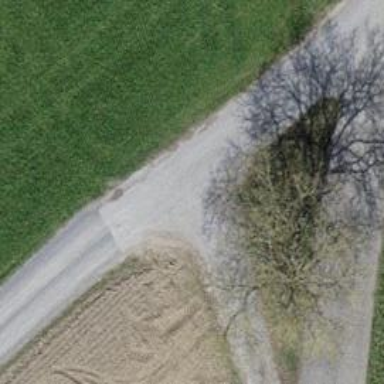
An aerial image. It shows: Gravel track road.